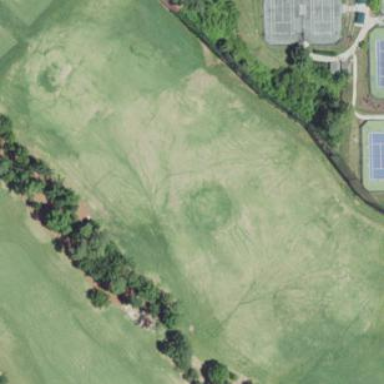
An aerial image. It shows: Grassy area designated as driving range for golf.